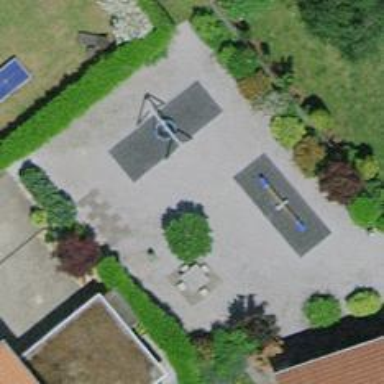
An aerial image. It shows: Playground area for leisure activities on the land.